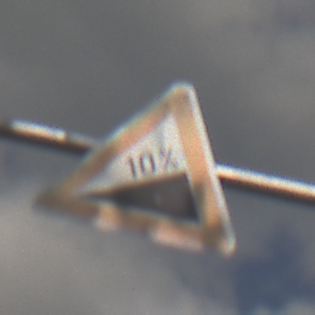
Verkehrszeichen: Steigung10
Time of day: Midday
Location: Outdoor (RoadRail)
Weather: PartlyCloudy
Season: NotSpecified
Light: Natural